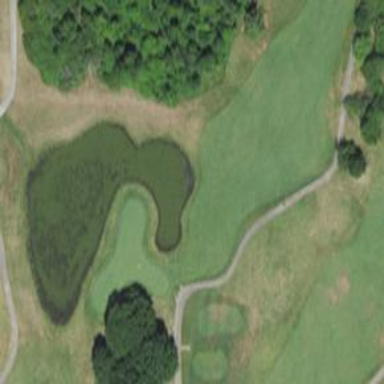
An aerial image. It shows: View of golf hole.